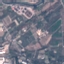
Land use / land cover: PermanentCrop